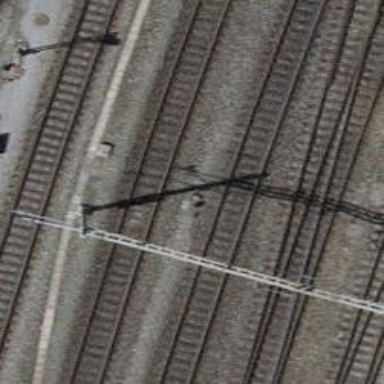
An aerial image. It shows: Single-track railway with electrified contact lines.